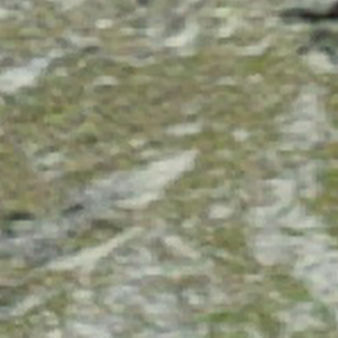
Label: other